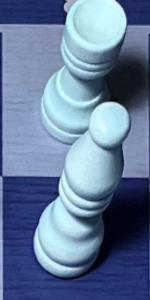
Label: Bishop_White